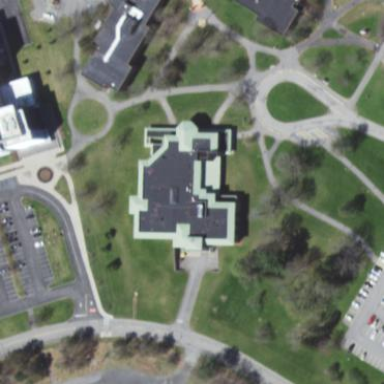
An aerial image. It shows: Library building.